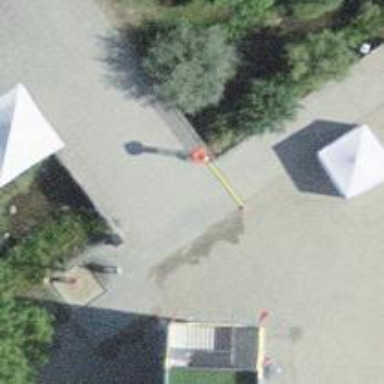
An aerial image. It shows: Footway on bridge with paving stones surface.